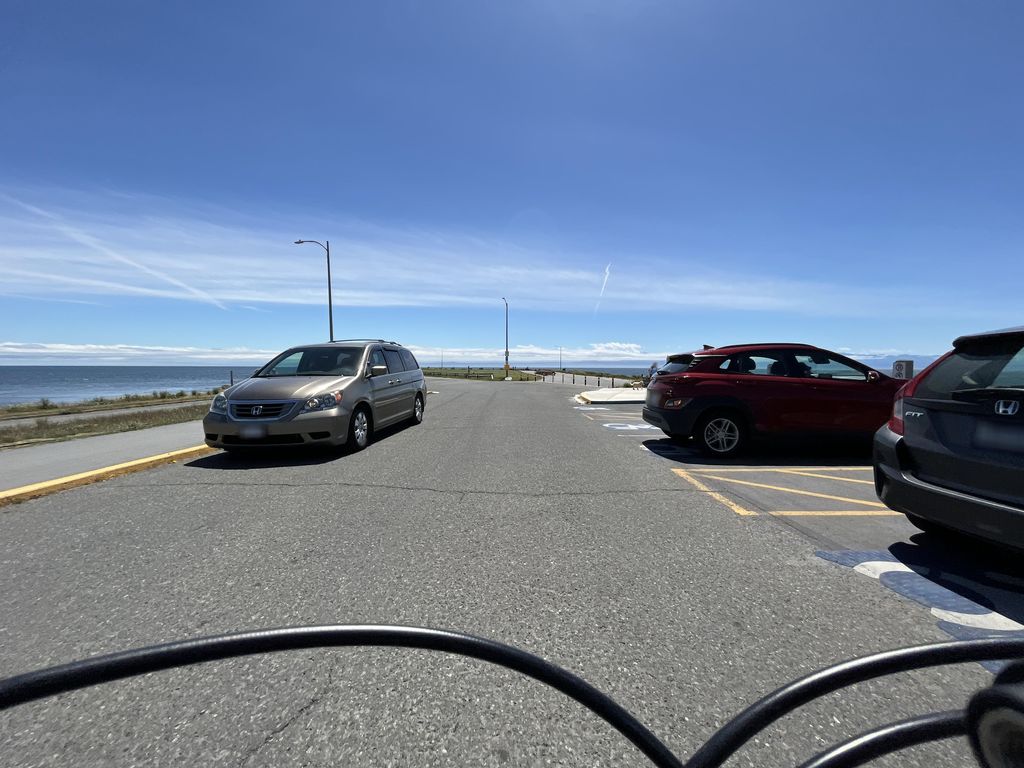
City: victoria